Group 1:
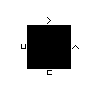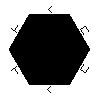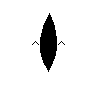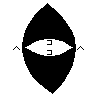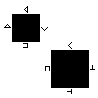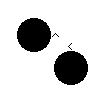
Group 2:
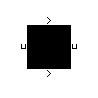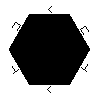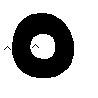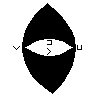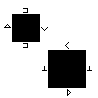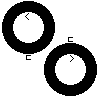
Rule separating the two groups: Gluing sides with the same symbols makes a sphere vs. gluing sides with the same symbols makes a torus.
Concepts: 3d_solid, imagined_motion, motion, topological_transformation
Author: Aaron David Fairbanks